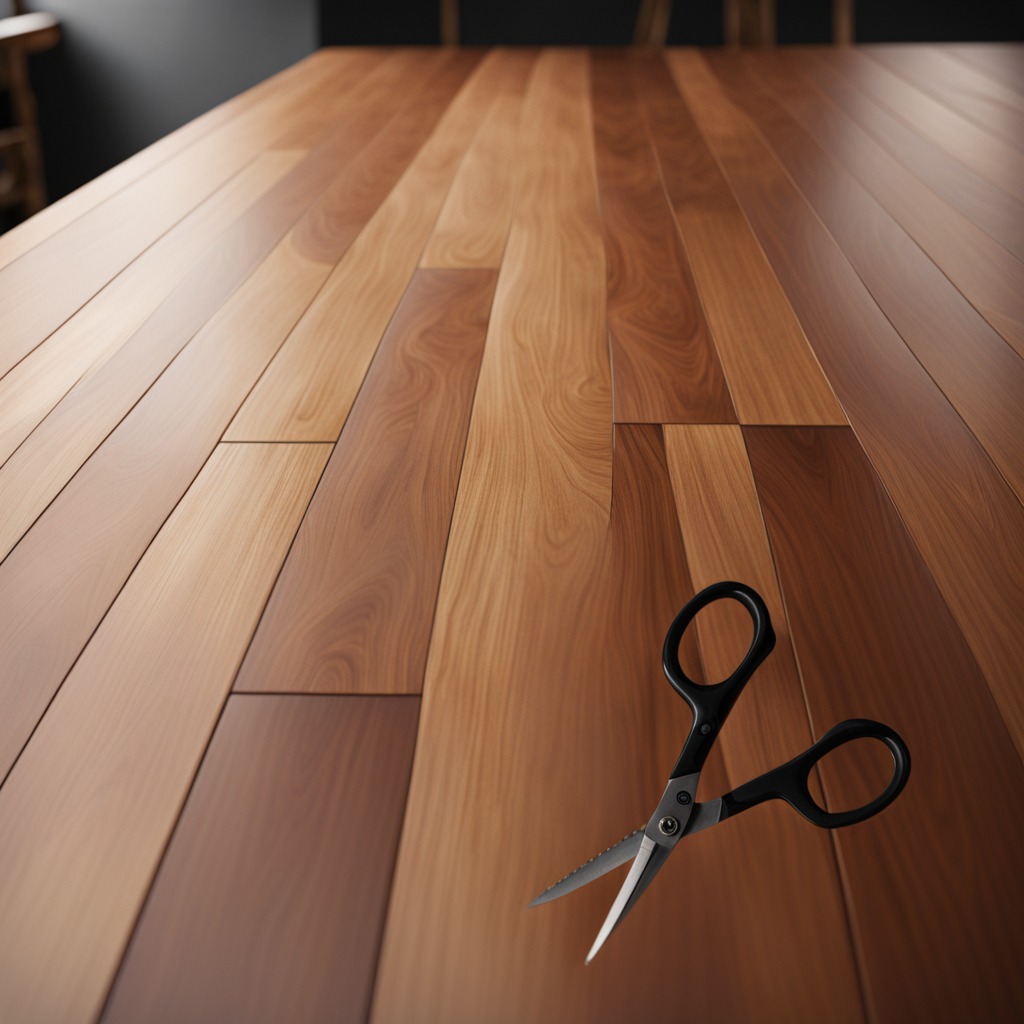
A scissor lies on the wooden table in a carpentry studio.